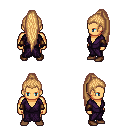
a pixel art fantasy rpg character, male body template, human, tanned skin, purple robe, metal pants, light blonde extra-long topknot hairstyle, cloth bracers, brown shoes, four views (front, back, left, right), 2x2 character sprite sheet, small pixel art, hard edges, no anti-aliasing